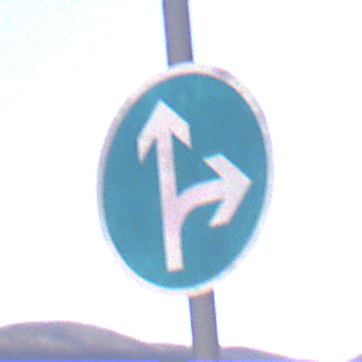
Verkehrszeichen: VorgeschriebeneFahrtrichtungGeradeausOderRechts
Umgebung: Outdoor, Nature
Tageszeit: Midday
Wetter: Clear
Licht: Natural
Jahreszeit: NotSpecified
Kontrast: HighContrast